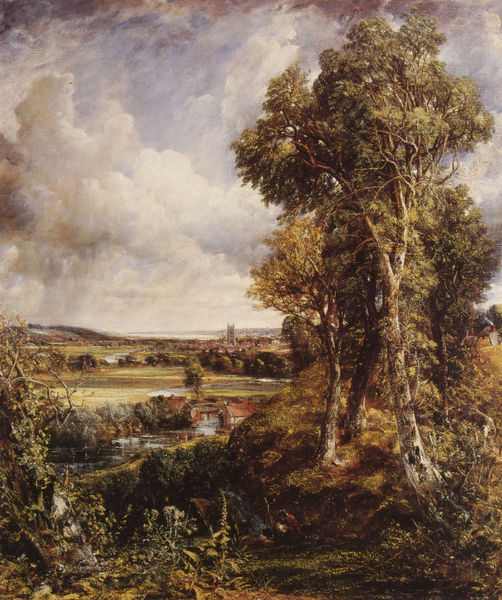
Titel: Dedham Vale
Künstler: John Constable
Standort: Edinburgh
Institution: National Gallery of Scotland
Schlagwörter: baum, berg, blau, blätter, dunkel, feuer, gemälde, gewitter, himmel, laub, mann, schatten, schlaf, wasser, weiß, wolken, baumstämme, bäume, fluss, grün, kirchturm, landschaft, menschen, ocker, see, stadt, ufer, äste, braun, frau, grau, hell, licht, schwarz, straße, gebäude, gras, haus, rasen, rot, tier, wiese, wolke, beige, malerei, mensch, weit, öl, ast, bach, baumstamm, birke, birken, ebene, feld, felder, ferne, horizont, häuser, hügel, natur, spiegelung, weide, weite, wind, zweige, busch, büsche, gebüsch, kirche, rauch, sonne, sträucher, wiesen, figur, sitzend, kind, pflanzen, rosa, tal, wald, esel, schornstein, turm, bewölkt, aussicht, ort, sammeln, dorf, dächer, lila, tag, violett, kuh, bauernhof, herbst, hof, hügellandschaft, pause, rast, figuren, böschung, romantik, sturm, unwetter, wetter, maler, panorama, regen, weiden, dom, gewitterwolken, moos, lichtung, sumpf, kathedrale, geäst, wanderer, rinde, siedlung, kochen, gestrüpp, esche, hirte, rasten, zelt, kessel, lager, dörfer, ernten, hackert, arbeitend, lorrain, hirt, regenwolke, pfanzen, himmelwolken, 1790, kirche#